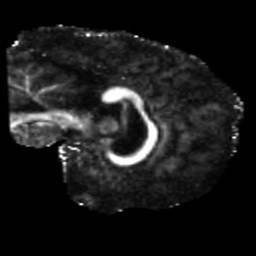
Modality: FA
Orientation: sagittal
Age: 66
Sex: male
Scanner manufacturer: siemens
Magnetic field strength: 3 T
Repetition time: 5.47 s
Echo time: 0.0854 s